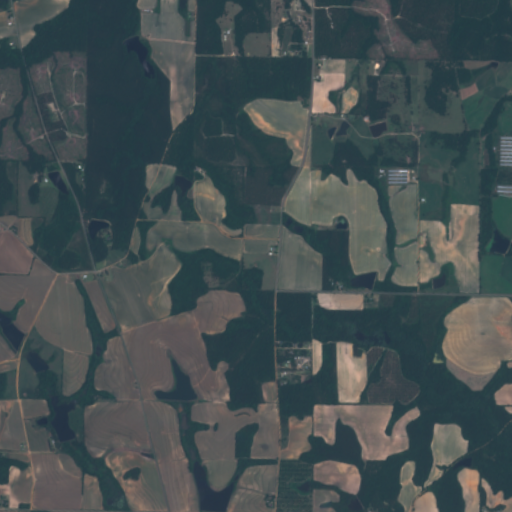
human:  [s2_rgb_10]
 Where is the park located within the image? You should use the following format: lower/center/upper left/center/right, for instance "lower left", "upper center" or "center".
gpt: The park is located in the center left of the image.
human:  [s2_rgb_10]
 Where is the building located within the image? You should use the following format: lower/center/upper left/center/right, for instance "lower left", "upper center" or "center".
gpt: The building is located in the center left of the image.
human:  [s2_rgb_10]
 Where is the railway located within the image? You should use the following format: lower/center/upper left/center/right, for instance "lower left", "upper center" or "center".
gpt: The railway is located in the lower left of the image.
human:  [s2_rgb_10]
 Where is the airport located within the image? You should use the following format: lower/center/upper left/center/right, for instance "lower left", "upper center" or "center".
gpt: There is no airport in the image.